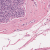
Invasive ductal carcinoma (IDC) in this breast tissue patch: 0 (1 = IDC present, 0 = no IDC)